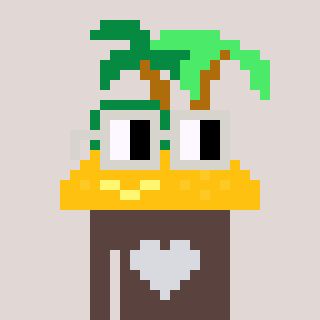
a pixel art character with square light gray glasses, a island-shaped head and a darkbrown-colored body on a warm background